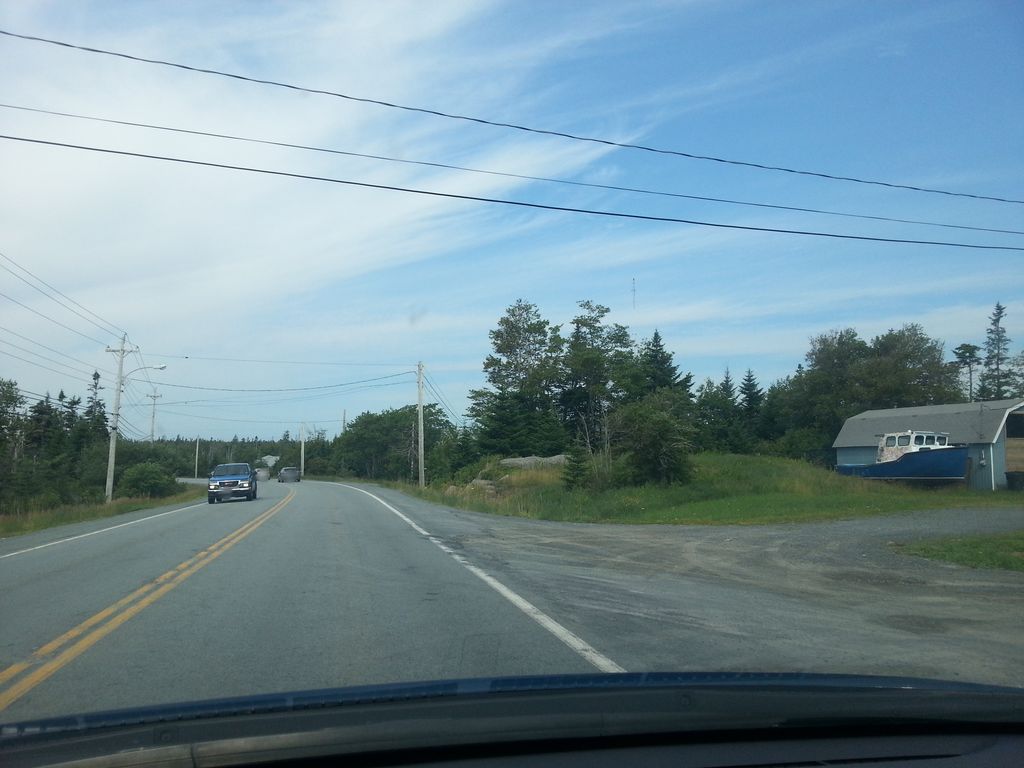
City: halifax